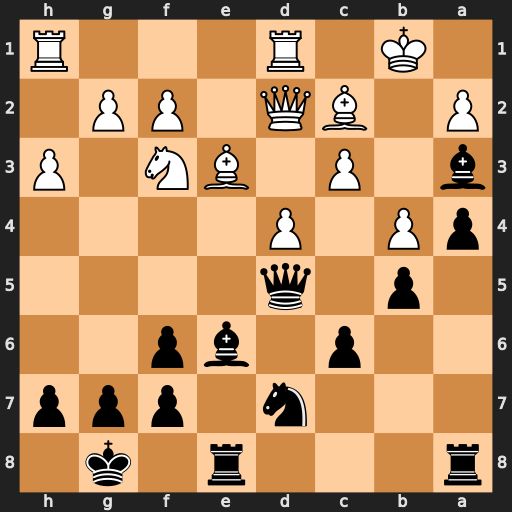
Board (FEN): r3r1k1/3n1ppp/2p1bp2/1p1q4/pP1P4/b1P1BN1P/P1BQ1PP1/1K1R3R
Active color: b
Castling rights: -
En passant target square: -
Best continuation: Qxa2#